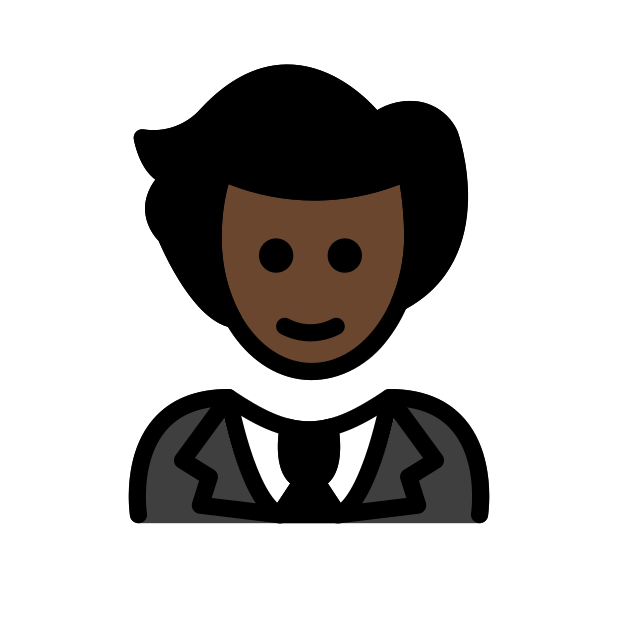
person in tuxedo: dark skin tone